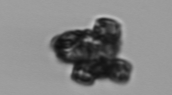
Label: Delphineis